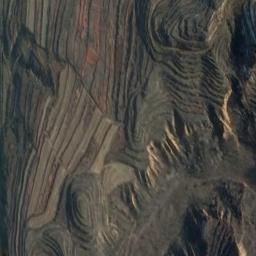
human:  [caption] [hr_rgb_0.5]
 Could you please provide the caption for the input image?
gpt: Half of the terraces are full of crops, and the other half are empty .

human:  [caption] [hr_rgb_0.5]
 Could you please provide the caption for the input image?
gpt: There are bare and green terrace .

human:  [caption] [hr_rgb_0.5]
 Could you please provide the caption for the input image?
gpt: A large layer of brown and green mixed terraces .

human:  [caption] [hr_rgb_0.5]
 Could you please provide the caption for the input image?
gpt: There are many green plants on the terrace .

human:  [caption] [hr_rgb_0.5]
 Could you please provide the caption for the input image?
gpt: There are many brown terraces and green ones .